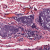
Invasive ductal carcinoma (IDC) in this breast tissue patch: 0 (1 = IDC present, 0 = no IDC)